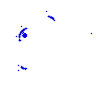
Particle: pion